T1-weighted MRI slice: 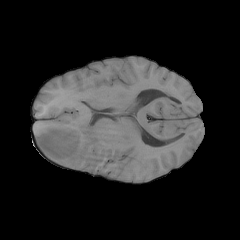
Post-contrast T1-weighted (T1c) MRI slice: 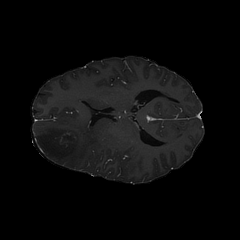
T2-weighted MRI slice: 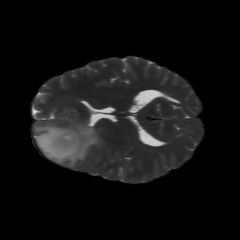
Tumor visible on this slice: yes